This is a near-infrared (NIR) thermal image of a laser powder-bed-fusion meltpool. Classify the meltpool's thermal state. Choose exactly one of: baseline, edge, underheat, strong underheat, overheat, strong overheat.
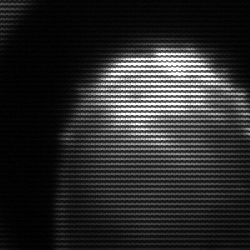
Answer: edge